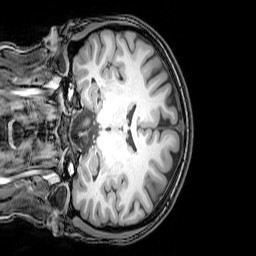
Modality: T1w
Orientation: coronal
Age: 24
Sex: female
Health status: healthy
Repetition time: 0.081 s
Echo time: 0.037 s